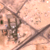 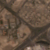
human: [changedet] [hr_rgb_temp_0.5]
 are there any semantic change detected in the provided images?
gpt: The size of the crossroads has increased and some new constructions were built.